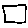
Label: square